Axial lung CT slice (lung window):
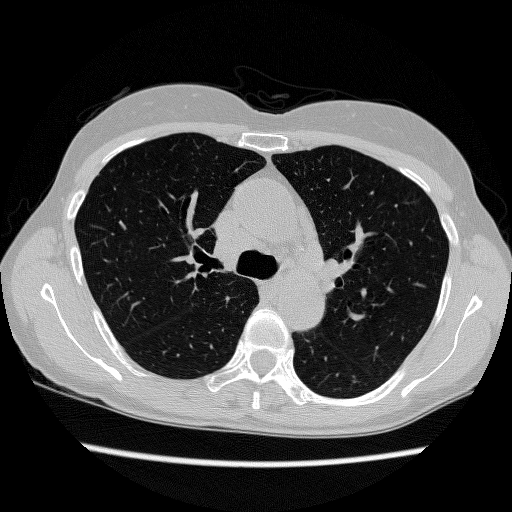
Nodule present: no